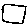
Label: square